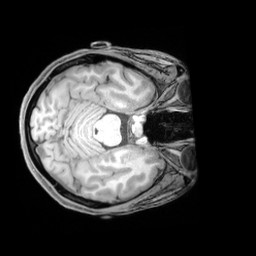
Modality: T1w
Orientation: axial
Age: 35
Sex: female
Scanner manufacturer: siemens
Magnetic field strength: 3 T
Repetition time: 1.97 s
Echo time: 0.00206 s